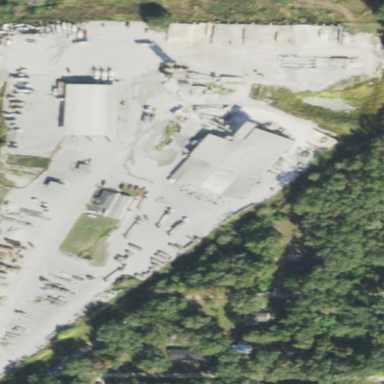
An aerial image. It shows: Industrial area with concrete surfaces.